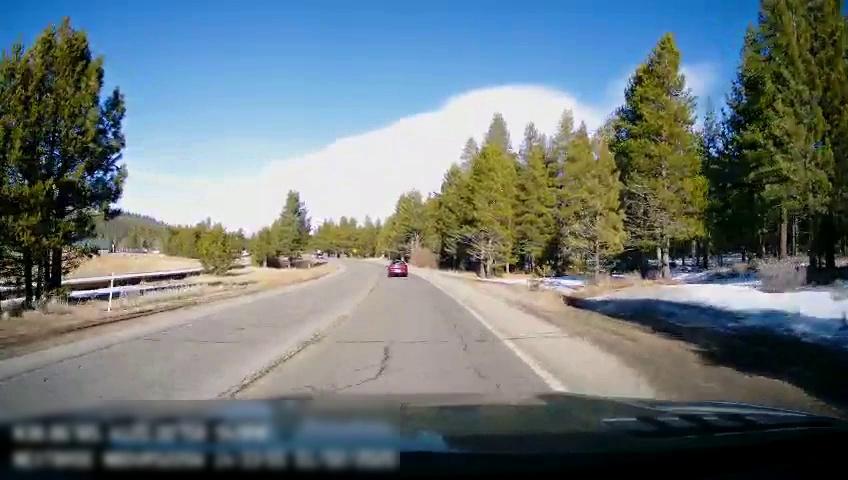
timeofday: Day
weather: Sunny
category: Drivable Space
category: Vehicles | Car
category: Lanes | Current Lane
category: Lanes | Current Lane